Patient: sex M, age 30
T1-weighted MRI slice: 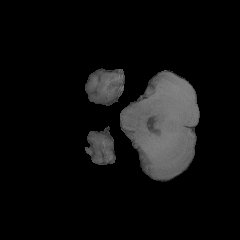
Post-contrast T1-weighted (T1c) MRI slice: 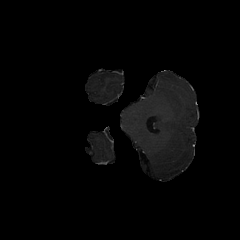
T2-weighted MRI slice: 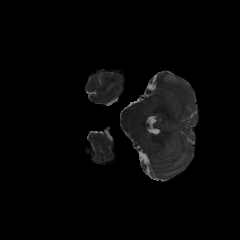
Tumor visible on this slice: no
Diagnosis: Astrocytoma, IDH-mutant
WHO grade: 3